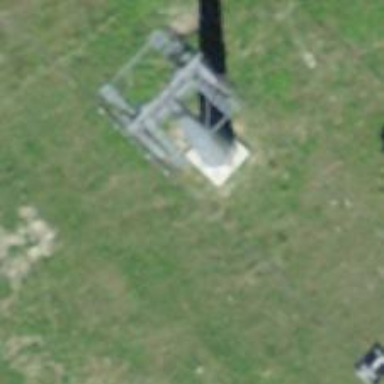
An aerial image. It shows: Pylon used for aerialway.